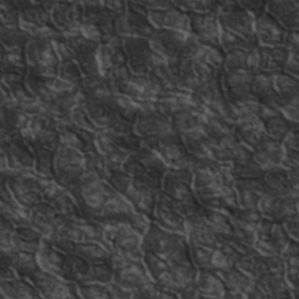
Label: non_frost